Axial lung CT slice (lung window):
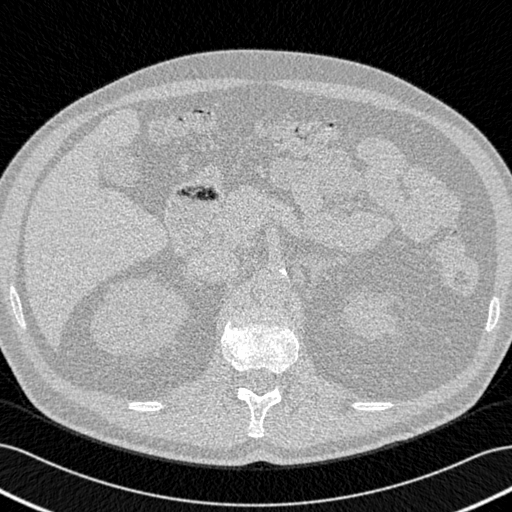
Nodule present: no